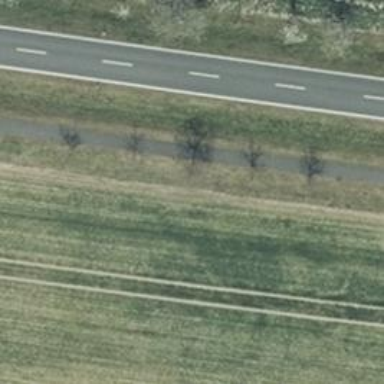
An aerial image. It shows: Deciduous broadleaved tree.